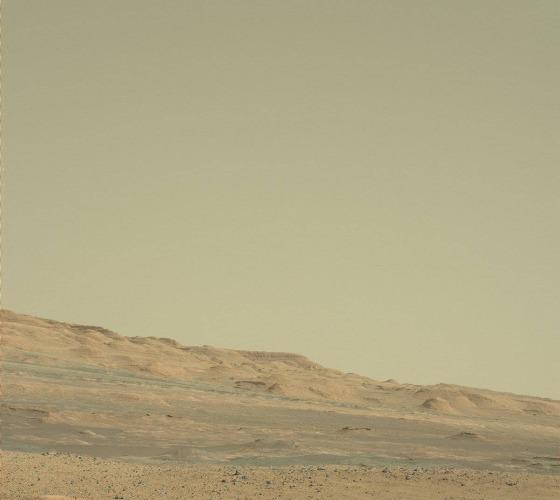
Terrain classes present: Bedrock, Gravel / Sand / Soil, Sky / Distant Mountains